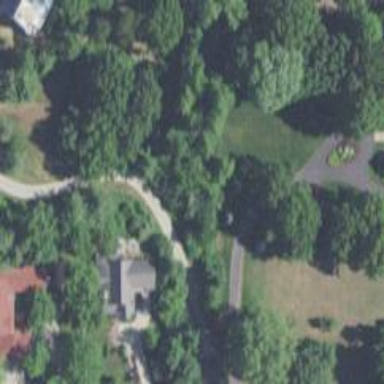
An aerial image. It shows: Driveway leading to service road.